Interaction volume radius: 5 \u00c5
Interaction volume height: 25 \u00c5
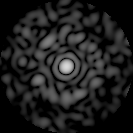
Disorder parameter: 0.845